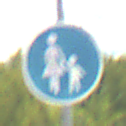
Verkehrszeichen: Gehweg
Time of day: Midday
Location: Outdoor (Suburban)
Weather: PartlyCloudy
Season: Summer
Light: Natural